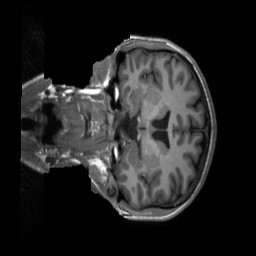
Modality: T1w
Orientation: coronal
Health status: healthy
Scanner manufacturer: siemens
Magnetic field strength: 3 T
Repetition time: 2.3 s
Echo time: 0.00207 s